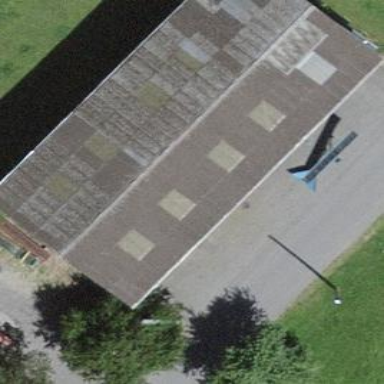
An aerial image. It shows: Gabled roof on farm auxiliary building.